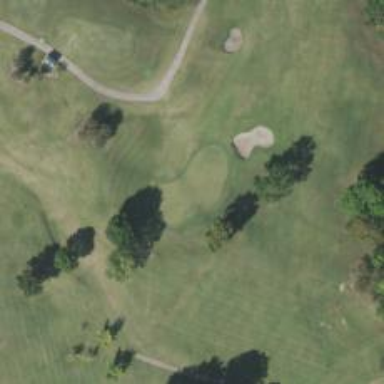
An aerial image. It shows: Golf hole.